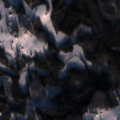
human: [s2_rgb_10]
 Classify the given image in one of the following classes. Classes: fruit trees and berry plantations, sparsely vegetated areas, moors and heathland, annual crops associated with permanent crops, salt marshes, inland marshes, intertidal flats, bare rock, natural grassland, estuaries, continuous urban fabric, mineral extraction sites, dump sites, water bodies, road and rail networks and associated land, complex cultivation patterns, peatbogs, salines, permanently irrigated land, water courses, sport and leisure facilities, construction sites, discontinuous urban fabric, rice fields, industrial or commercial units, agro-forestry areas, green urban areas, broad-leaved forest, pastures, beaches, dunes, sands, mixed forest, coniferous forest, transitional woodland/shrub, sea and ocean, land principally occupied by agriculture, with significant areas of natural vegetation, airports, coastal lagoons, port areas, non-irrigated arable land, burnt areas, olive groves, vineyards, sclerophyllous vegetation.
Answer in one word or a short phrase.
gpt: non-irrigated arable land, land principally occupied by agriculture, with significant areas of natural vegetation, broad-leaved forest, coniferous forest, mixed forest, transitional woodland/shrub